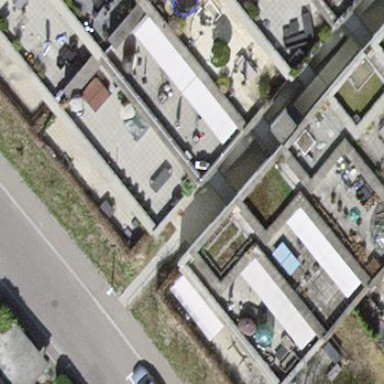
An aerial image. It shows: Building with flat roof.